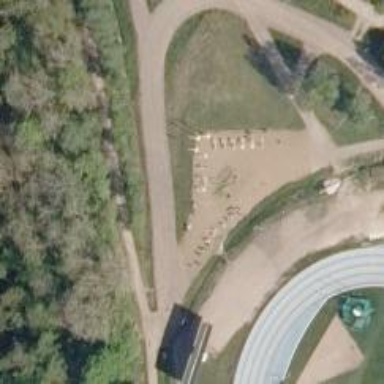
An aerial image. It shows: Fitness station in leisure land area.